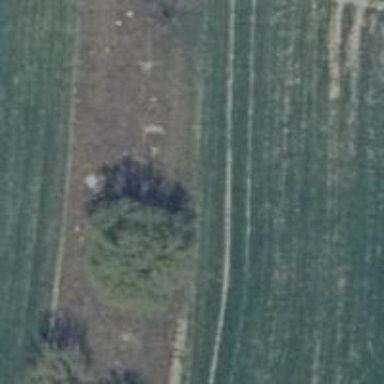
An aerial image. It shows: Single tag "natural: tree."